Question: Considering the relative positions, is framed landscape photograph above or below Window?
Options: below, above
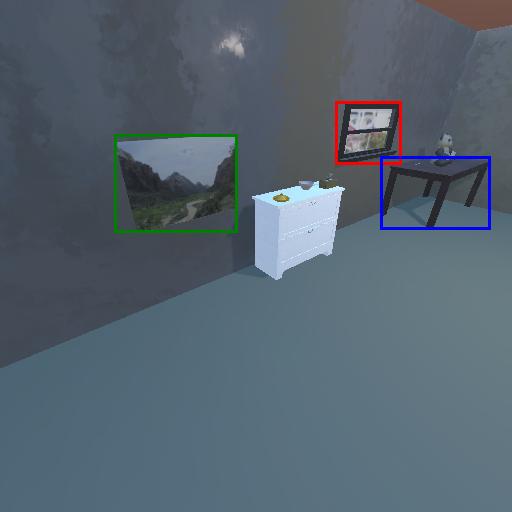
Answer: below